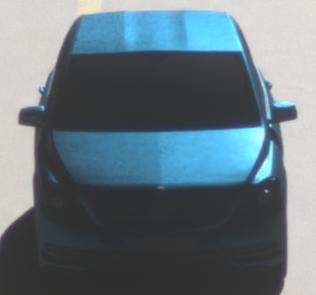
Make: Mercedes-Benz
Model: B 180 BlueEFFICIENCY
Detailed model: B-Class (246)
Model produced from: 2011/11
Model produced until: 2012/10
Doors: 5
Color: blue
Road condition: dry road
Daytime: morning or afternoon
Contrast: high contrast